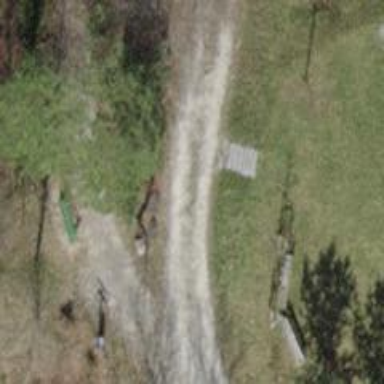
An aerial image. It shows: Bench for seating.